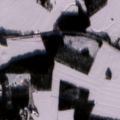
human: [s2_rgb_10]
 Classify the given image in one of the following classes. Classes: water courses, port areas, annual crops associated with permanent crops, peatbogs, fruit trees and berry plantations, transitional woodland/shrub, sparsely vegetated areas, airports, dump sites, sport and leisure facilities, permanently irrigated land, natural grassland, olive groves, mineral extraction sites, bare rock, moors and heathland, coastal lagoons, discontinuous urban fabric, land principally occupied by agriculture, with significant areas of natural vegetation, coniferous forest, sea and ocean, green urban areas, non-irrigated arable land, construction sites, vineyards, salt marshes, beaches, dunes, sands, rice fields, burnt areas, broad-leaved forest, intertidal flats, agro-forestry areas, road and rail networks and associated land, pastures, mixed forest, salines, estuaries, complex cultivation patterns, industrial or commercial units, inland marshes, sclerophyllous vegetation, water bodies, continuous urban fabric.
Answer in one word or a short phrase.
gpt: discontinuous urban fabric, non-irrigated arable land, land principally occupied by agriculture, with significant areas of natural vegetation, coniferous forest, mixed forest